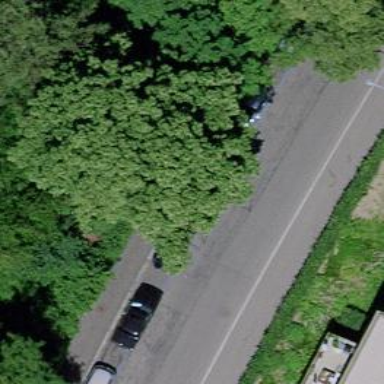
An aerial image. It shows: Residential road with separate asphalt sidewalk.